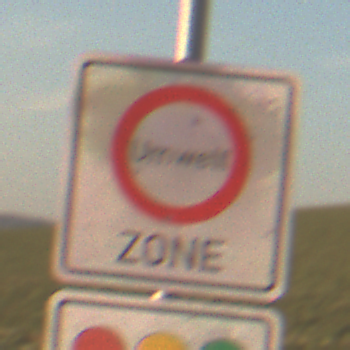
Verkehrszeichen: BeginnUmweltzone
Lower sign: FreistellungVomVerkehrsverbot1
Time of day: SunriseSunset
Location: Outdoor (Nature)
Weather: PartlyCloudy
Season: NotSpecified
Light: Natural